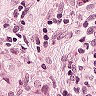
Metastatic tissue present: yes